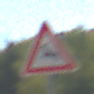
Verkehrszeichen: WildwechselRechts
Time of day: Midday
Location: Outdoor (Nature)
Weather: Clear
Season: Summer
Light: Natural